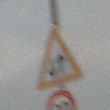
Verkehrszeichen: Gegenverkehr
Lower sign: Geschwindigkeit80
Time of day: MorningAfternoon
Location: Outdoor (Nature)
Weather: Overcast
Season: Winter
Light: Natural